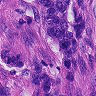
Metastatic tissue present: yes